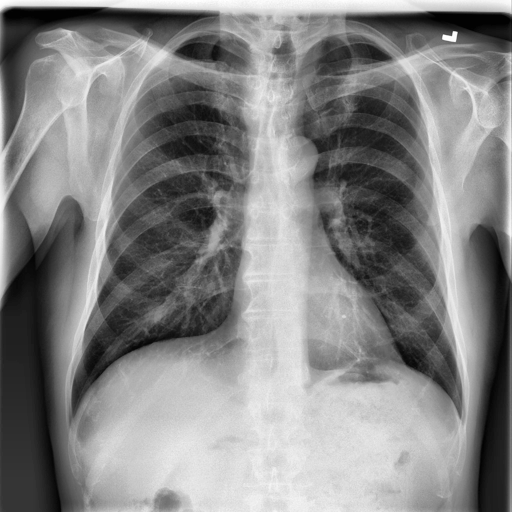
Finding: NORMAL